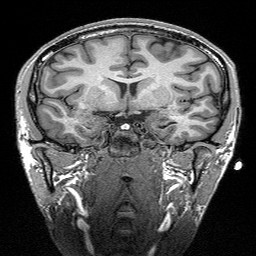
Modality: T1w
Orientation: sagittal
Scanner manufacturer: siemens
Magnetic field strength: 3 T
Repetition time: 2.3 s
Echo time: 0.00298 s